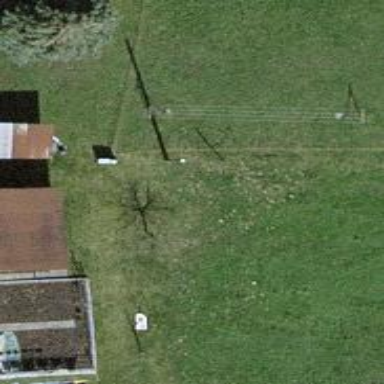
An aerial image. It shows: Fence is in the image.